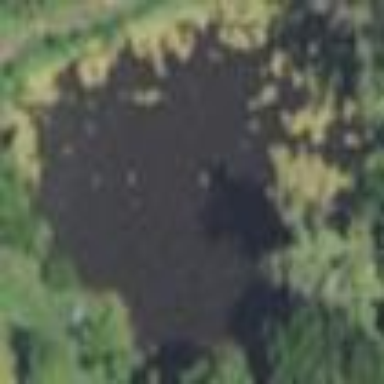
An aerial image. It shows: Pond surrounded by natural water.